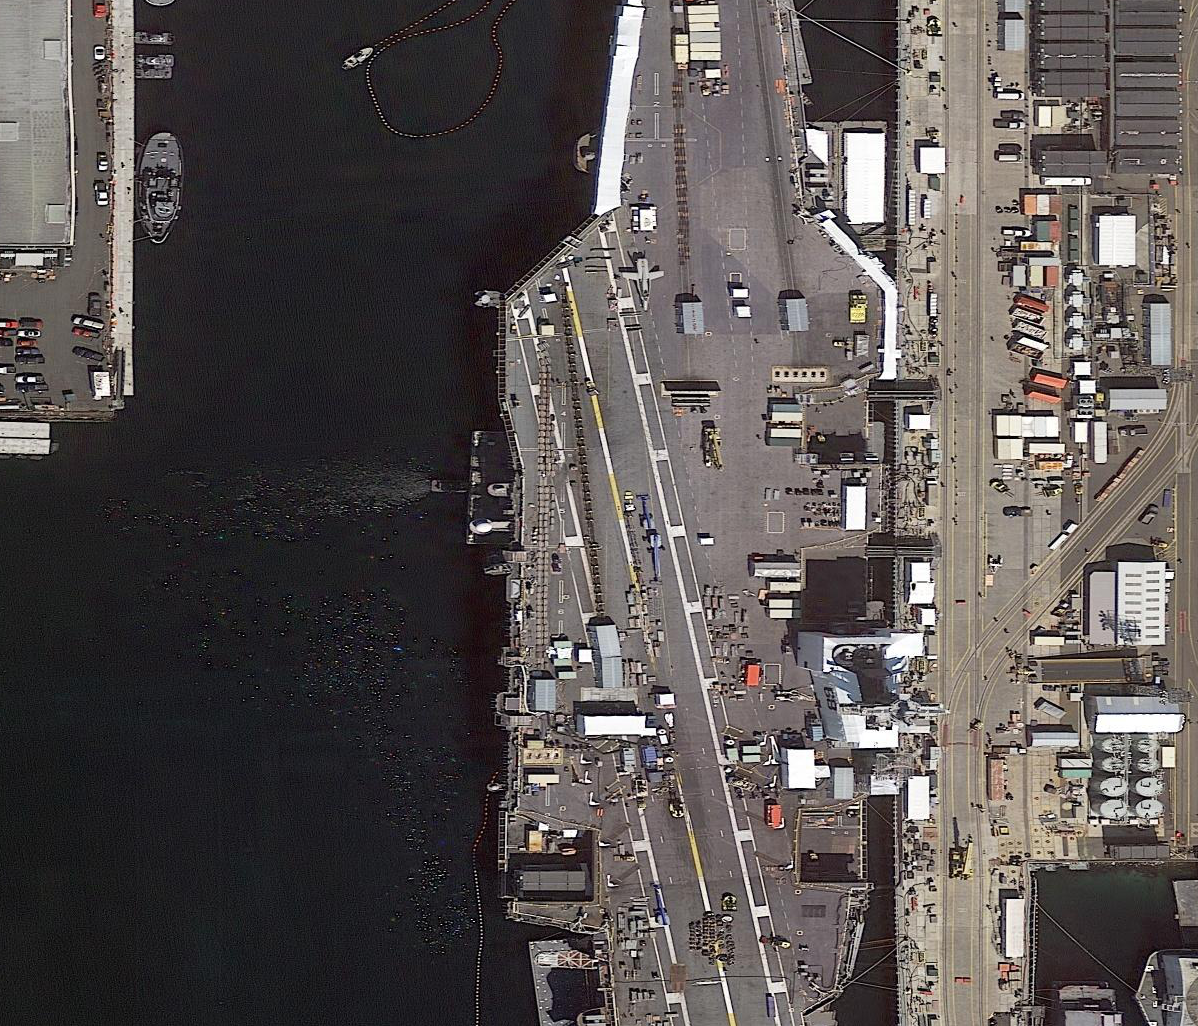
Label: Nimitz-class_aircraft_carrier